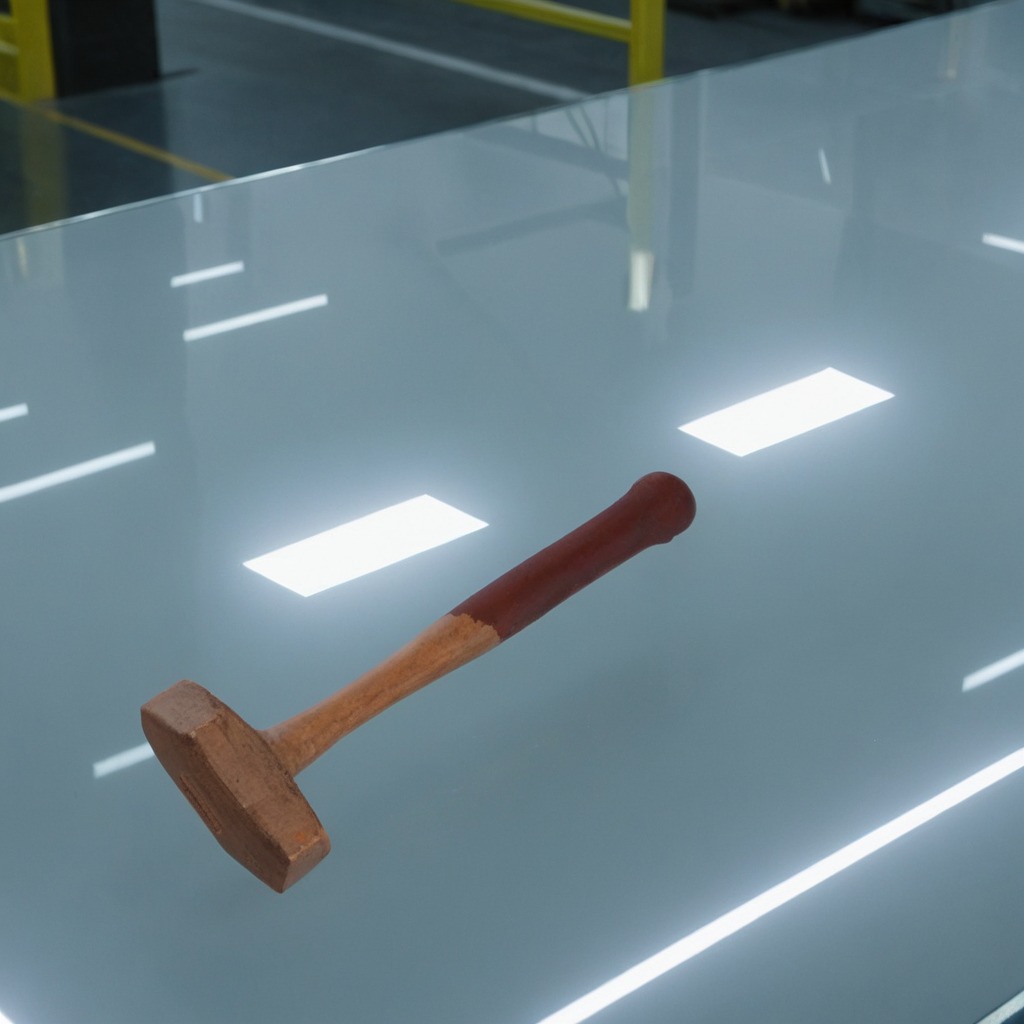
A hammer is lying on a high-gloss table in a ship maintenance bay industrial lighting.